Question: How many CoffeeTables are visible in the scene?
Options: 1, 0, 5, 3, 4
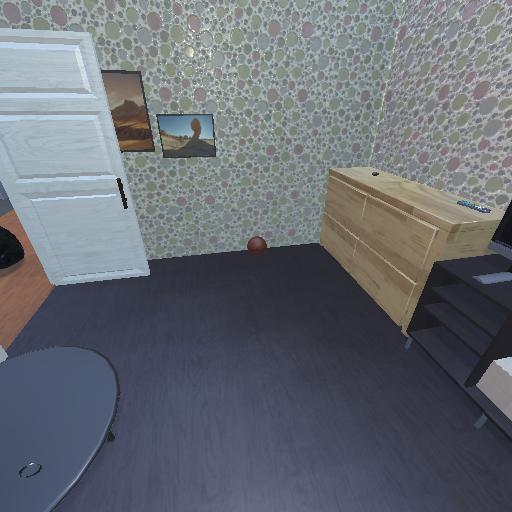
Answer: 1